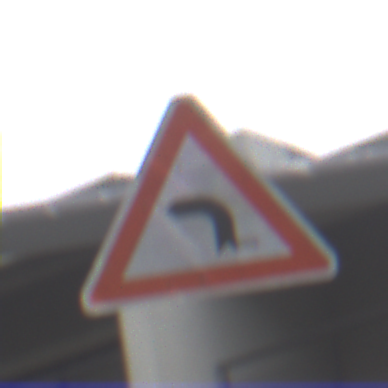
Verkehrszeichen: KurveLinks
Umgebung: Outdoor, Urban
Tageszeit: Midday
Wetter: Overcast
Licht: Natural
Jahreszeit: NotSpecified
Kontrast: LowContrast